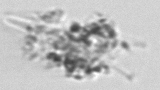
Label: Tintinnina